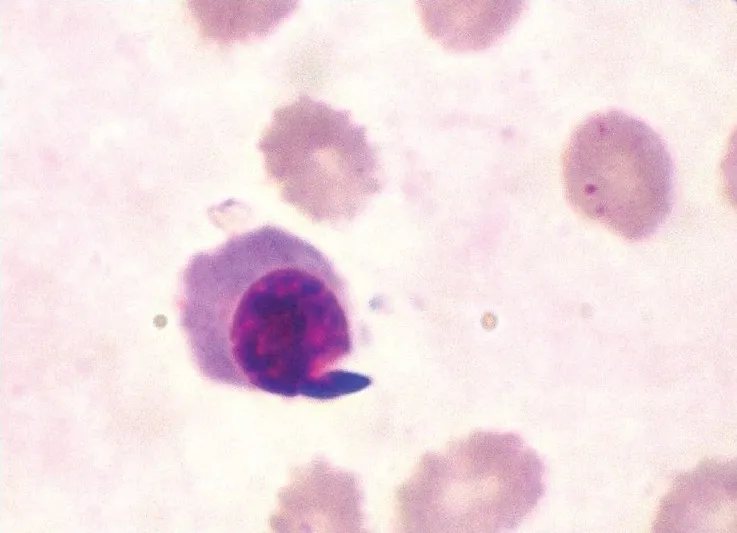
Photomicrograph showing presence of a normoblast. (100x).
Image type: pathology (h&e)